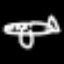
Label: airplane